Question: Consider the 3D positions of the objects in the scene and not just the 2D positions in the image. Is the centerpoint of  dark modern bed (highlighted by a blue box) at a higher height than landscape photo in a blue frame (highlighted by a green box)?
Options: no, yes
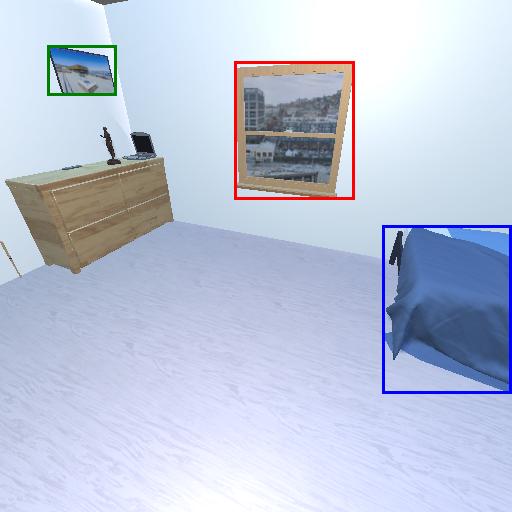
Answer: no